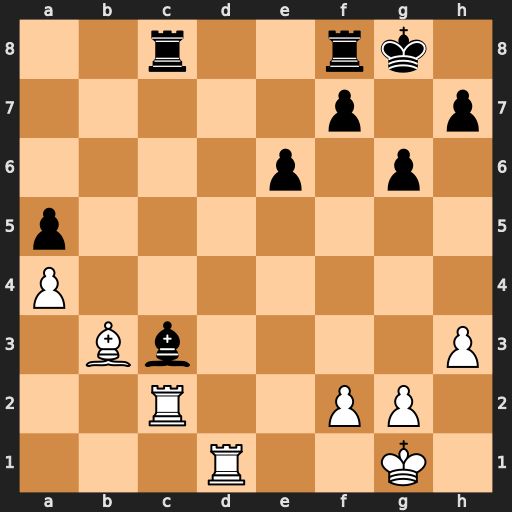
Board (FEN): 2r2rk1/5p1p/4p1p1/p7/P7/1Bb4P/2R2PP1/3R2K1
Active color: w
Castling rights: -
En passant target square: -
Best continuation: Rdc1 Rb8 Rxc3